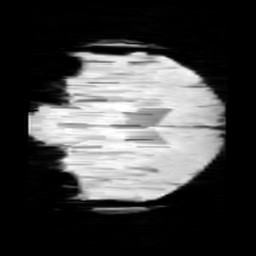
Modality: minIP
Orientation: coronal
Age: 12
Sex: male
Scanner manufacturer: siemens
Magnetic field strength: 3 T
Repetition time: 0.027 s
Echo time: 0.02 s